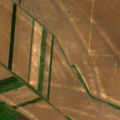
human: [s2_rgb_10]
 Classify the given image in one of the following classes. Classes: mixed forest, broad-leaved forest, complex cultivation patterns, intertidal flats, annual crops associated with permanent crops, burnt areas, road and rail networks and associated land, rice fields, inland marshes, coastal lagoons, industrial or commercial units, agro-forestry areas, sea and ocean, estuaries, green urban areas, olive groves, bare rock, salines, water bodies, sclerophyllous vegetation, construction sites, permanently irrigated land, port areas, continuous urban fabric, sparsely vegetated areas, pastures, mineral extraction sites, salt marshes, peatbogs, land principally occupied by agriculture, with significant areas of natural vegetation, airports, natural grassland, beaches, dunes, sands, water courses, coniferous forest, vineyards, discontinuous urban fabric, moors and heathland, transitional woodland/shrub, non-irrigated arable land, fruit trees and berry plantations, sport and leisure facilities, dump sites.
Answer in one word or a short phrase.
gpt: non-irrigated arable land, transitional woodland/shrub